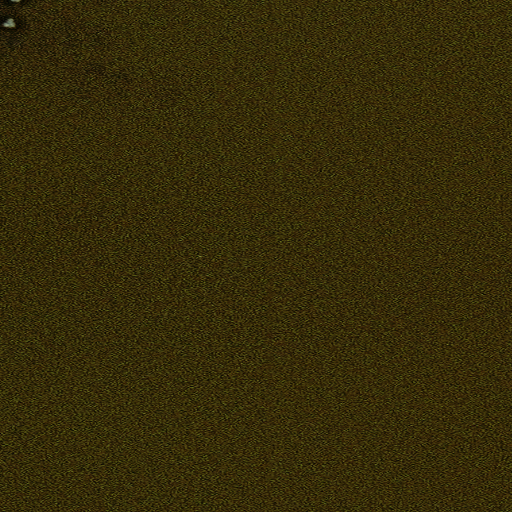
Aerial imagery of island in Alaska named Verdant Island containing only unknown